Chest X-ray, PA view. Patient: 32 years old, sex F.
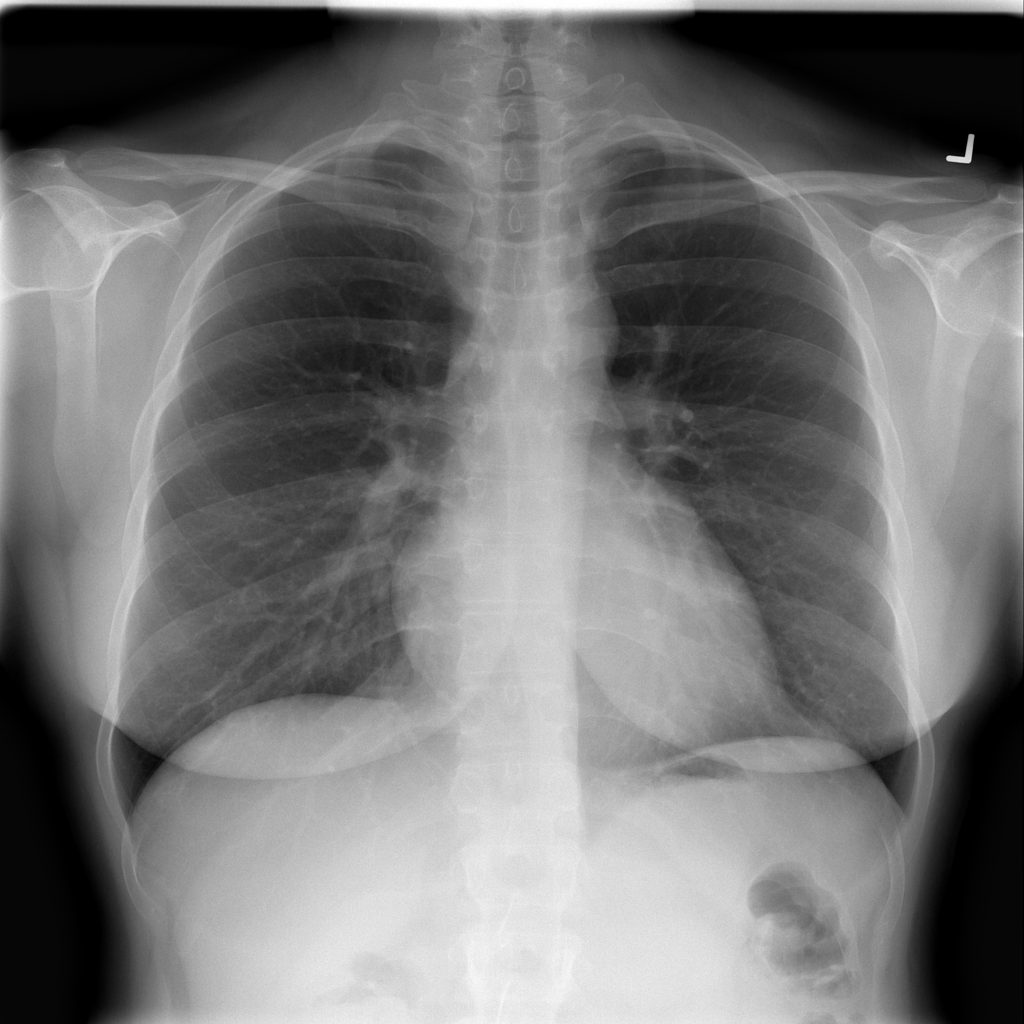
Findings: No Finding